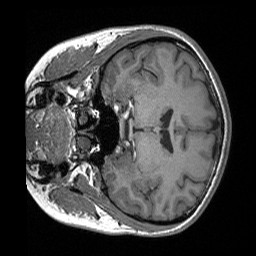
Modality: T1w
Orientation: coronal
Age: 20
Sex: female
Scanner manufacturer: siemens
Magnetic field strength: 3 T
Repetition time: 1.56 s
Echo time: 0.00207 s